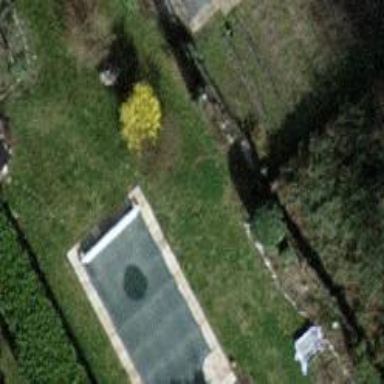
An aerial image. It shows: Swimming pool located in leisure land.